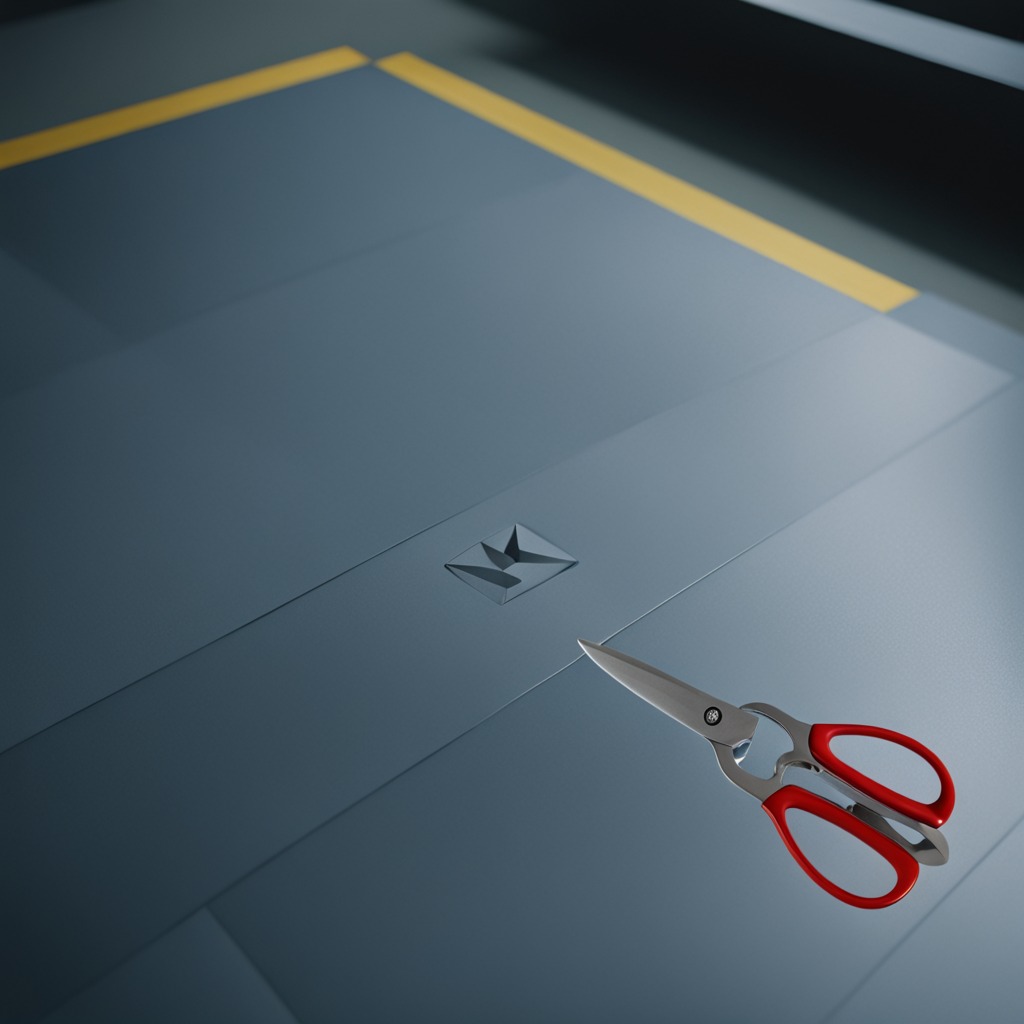
A scissor is lying on the toolbox surface in an airplane hangar workshop.